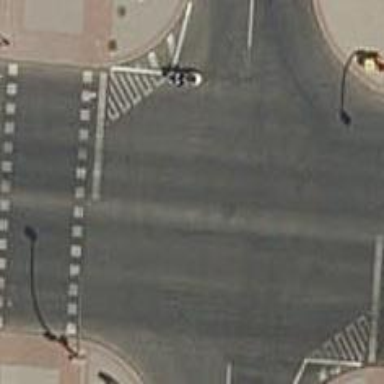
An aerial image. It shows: Road with traffic signals controlling the flow of traffic.